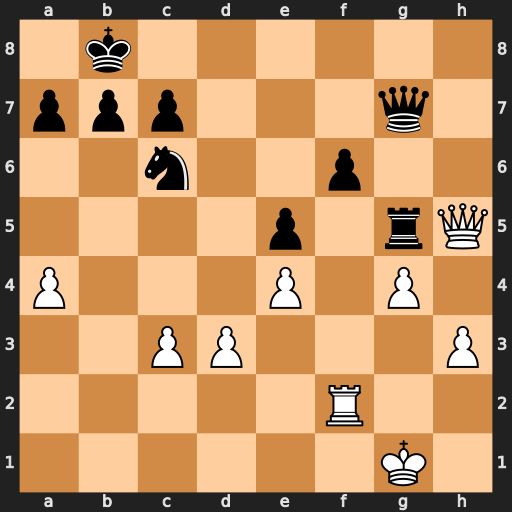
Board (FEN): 1k6/ppp3q1/2n2p2/4p1rQ/P3P1P1/2PP3P/5R2/6K1
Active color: w
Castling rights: -
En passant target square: -
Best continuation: Qe8+ Nd8 Qxd8#